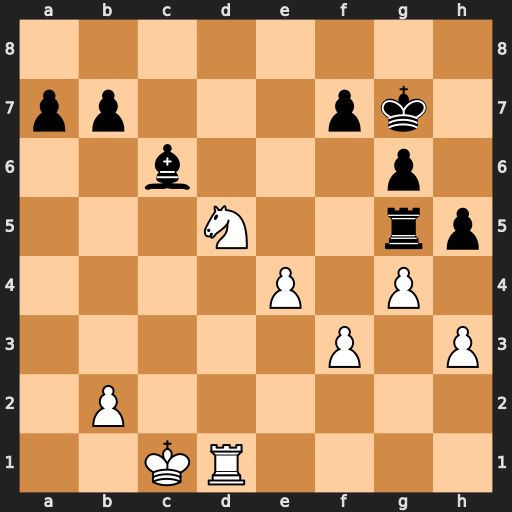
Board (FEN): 8/pp3pk1/2b3p1/3N2rp/4P1P1/5P1P/1P6/2KR4
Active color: w
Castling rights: -
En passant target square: -
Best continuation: f4 Rxg4 hxg4